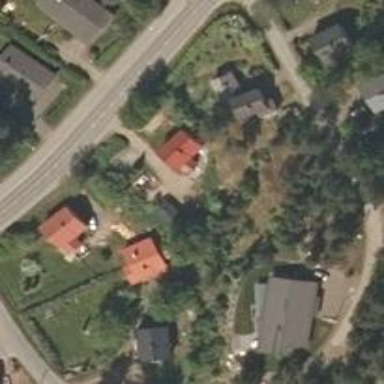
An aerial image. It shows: Residential area.